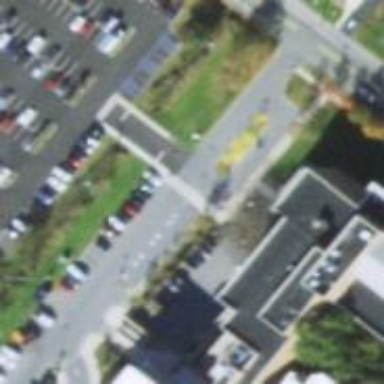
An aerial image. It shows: Marked crossing on footway.